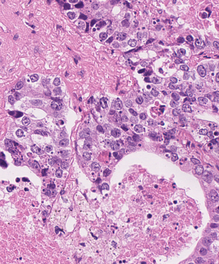
Tumor epithelial tissue: yes
Tumor-associated stroma tissue: yes
Normal tissue: no